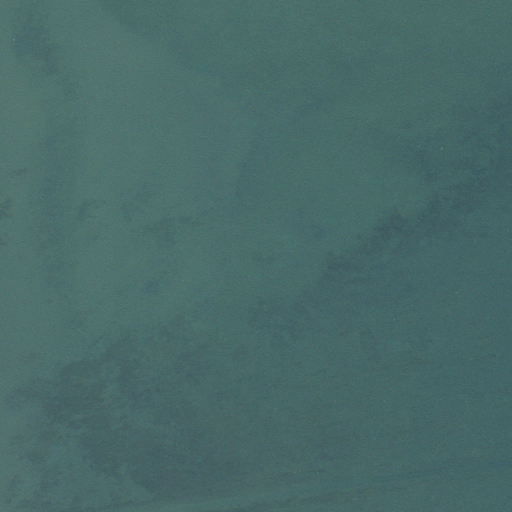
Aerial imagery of bar in Michigan named The Flats containing only open water